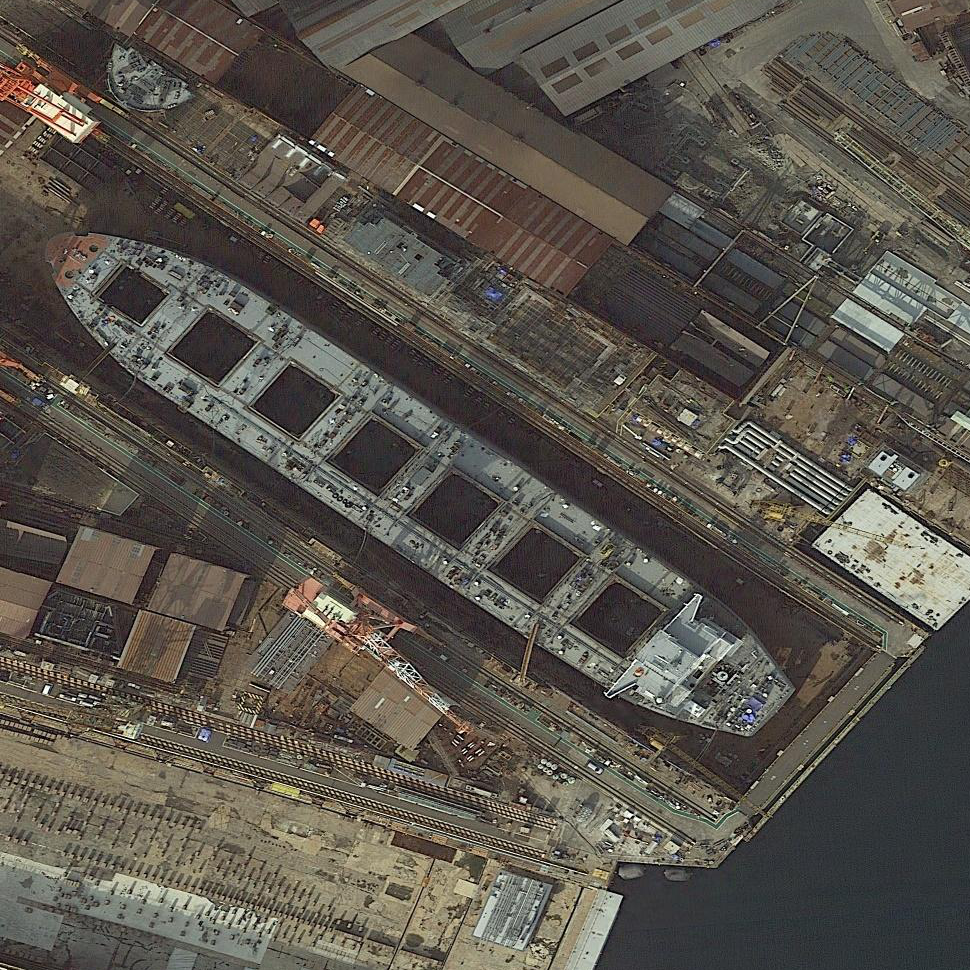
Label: civil